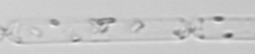
Label: Cerataulina_pelagica